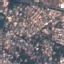
Label: Residential